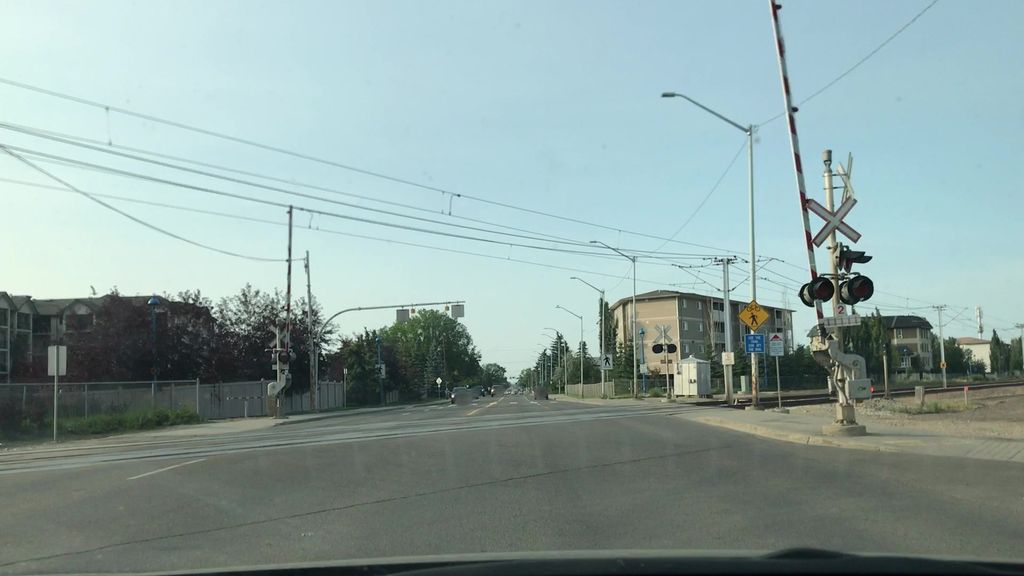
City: edmonton